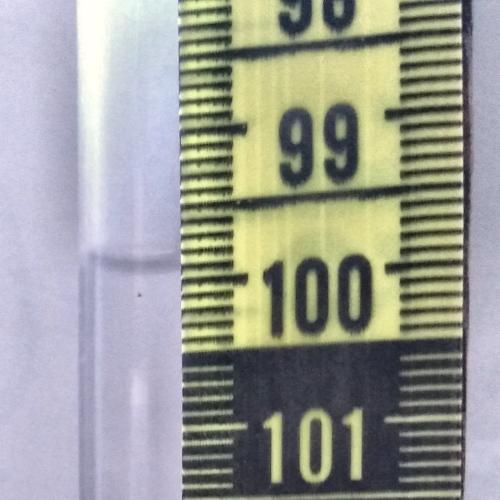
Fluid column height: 99.9 cm